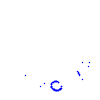
Particle: proton